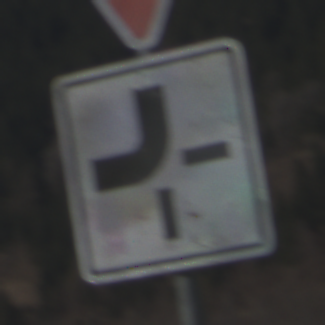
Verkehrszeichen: VerlaufVorfahrtsstrasse2
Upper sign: VorfahrtGewaehren
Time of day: MorningAfternoon
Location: Outdoor (Nature)
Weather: PartlyCloudy
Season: NotSpecified
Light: Natural